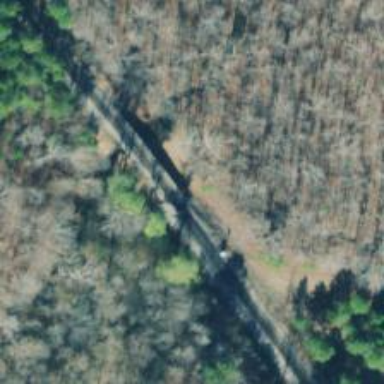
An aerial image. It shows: Bridge over railway line.